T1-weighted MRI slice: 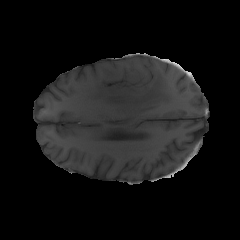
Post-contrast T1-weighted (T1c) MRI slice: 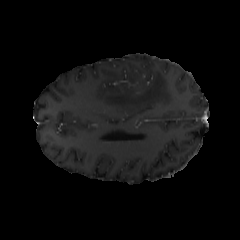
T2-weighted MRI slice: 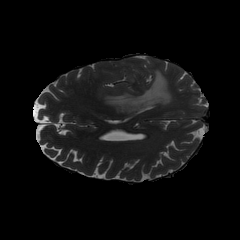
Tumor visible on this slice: yes